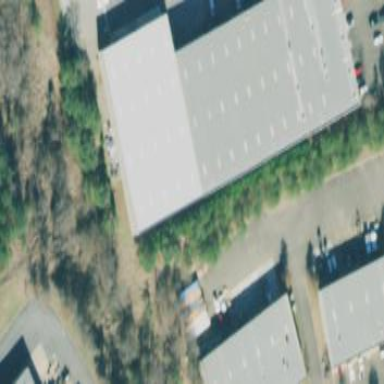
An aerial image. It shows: Industrial building.